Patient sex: M
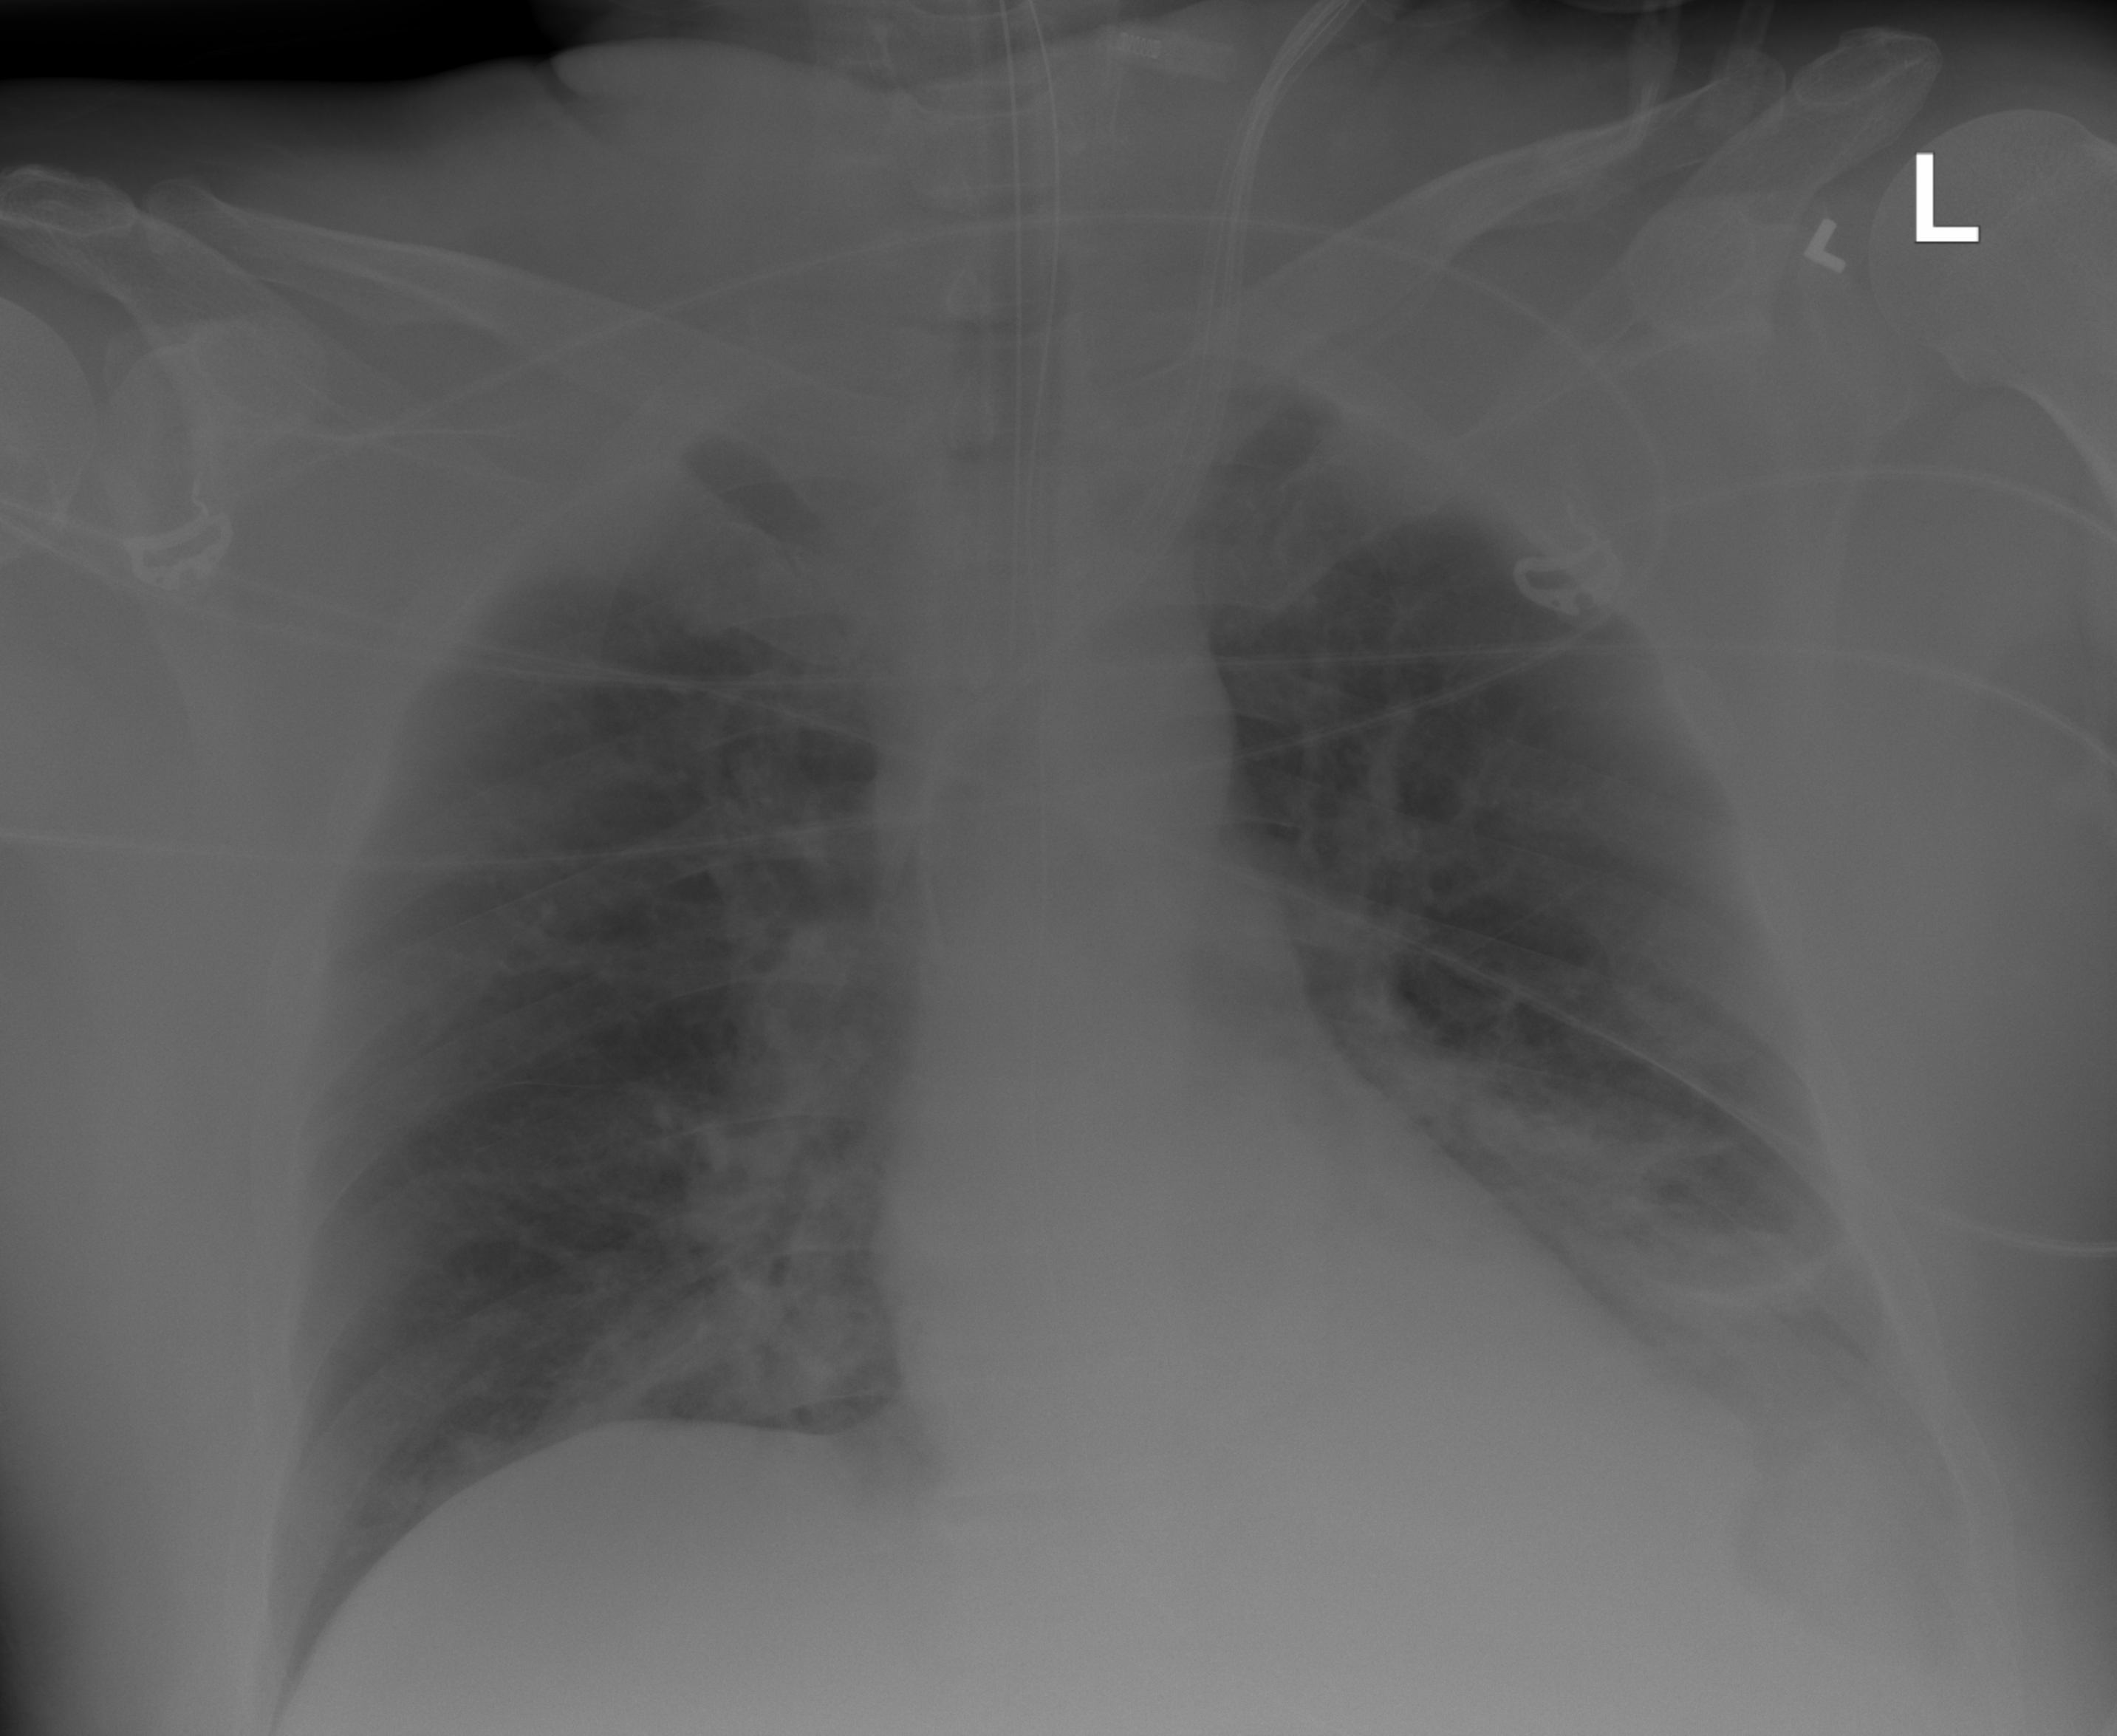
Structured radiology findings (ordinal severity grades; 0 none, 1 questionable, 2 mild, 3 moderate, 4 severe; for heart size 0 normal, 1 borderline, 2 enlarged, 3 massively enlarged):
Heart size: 0
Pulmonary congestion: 0
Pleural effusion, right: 0
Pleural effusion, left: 2
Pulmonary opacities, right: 0
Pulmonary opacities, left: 3
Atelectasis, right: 0
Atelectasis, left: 2